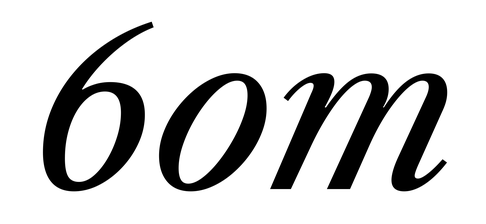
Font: LibreCaslonText-Italic_Italic